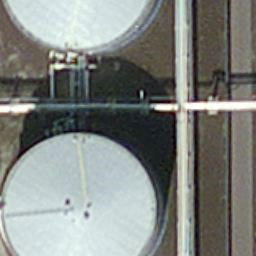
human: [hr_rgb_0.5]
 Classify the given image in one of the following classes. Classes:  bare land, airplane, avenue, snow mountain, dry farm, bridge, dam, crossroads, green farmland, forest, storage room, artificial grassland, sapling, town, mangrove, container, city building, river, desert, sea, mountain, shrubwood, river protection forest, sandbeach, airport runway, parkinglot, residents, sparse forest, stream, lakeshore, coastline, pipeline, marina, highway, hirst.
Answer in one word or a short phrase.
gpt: storage room